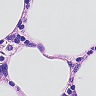
Metastatic tissue present: no